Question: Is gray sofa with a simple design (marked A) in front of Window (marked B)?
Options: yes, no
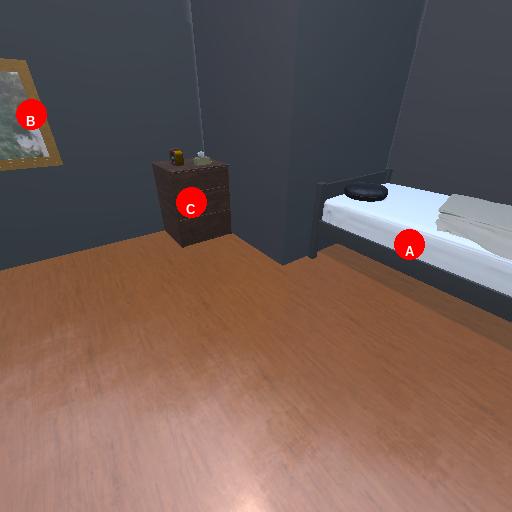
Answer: yes